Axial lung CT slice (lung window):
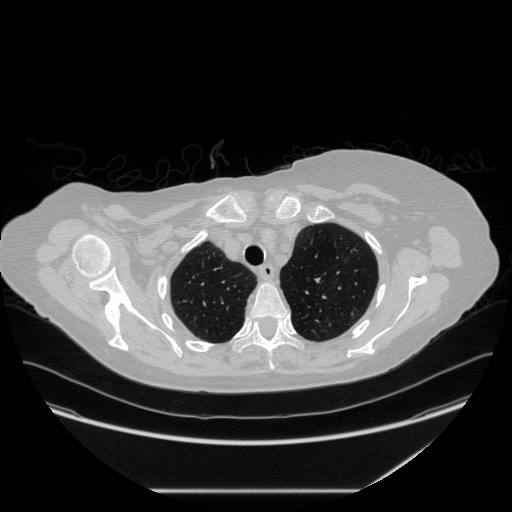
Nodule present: no